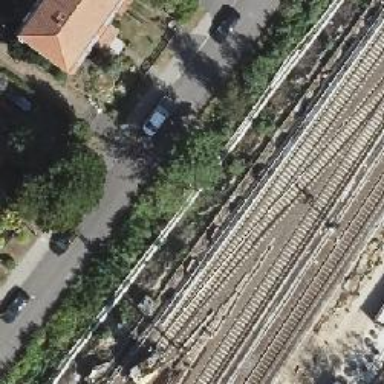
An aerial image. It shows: Railway signal.